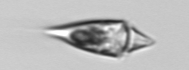
Label: Amphidinium